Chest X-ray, AP view. Patient: 50 years old, sex M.
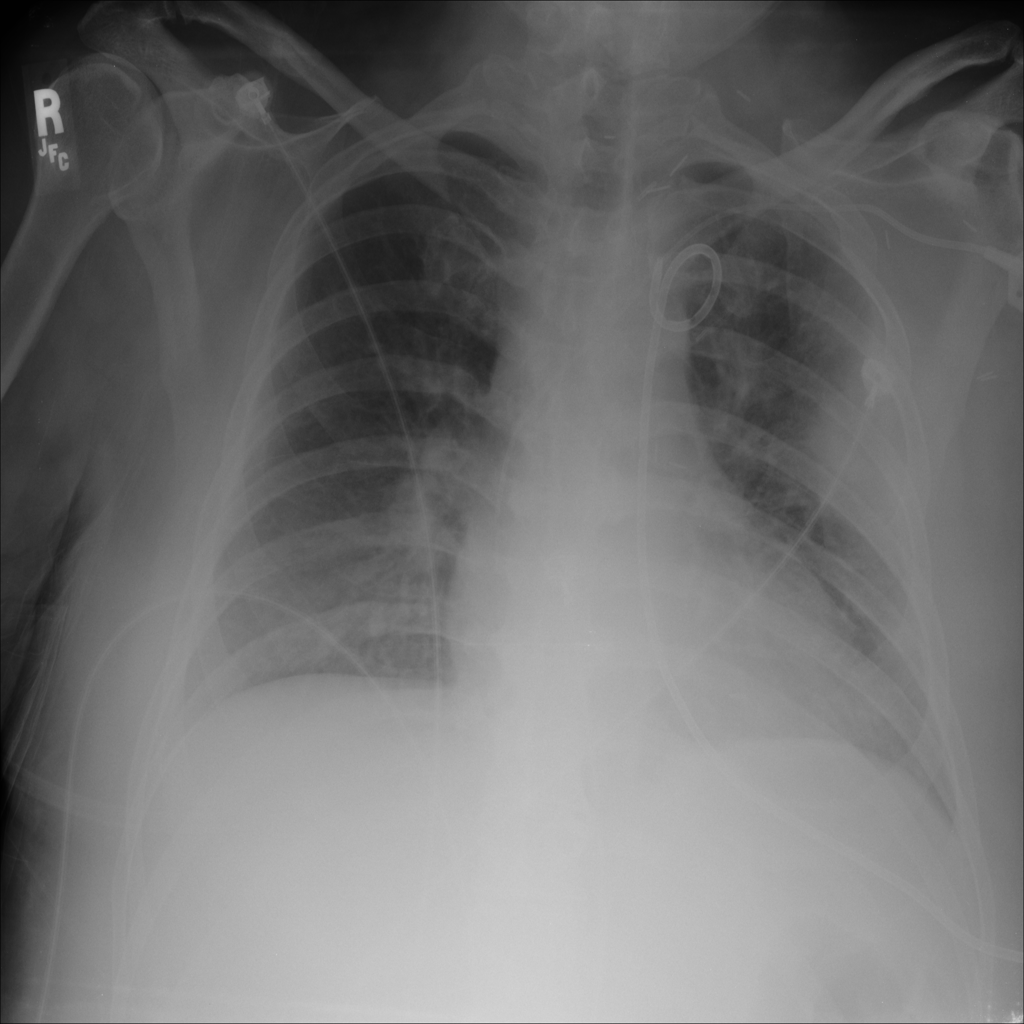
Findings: Atelectasis, Effusion, Infiltration, Mass